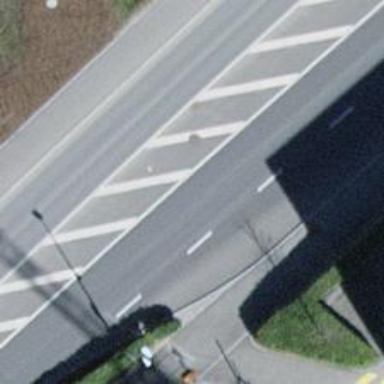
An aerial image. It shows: Asphalt road classified as primary highway.